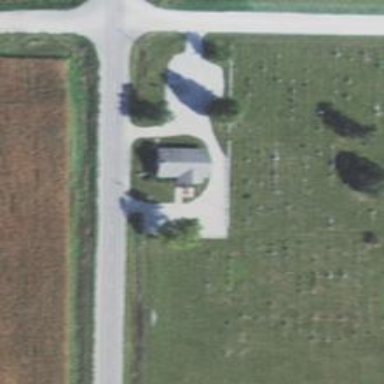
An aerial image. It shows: Cemetery.